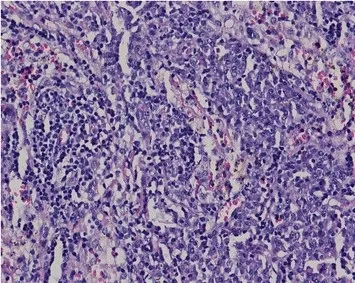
Histopathology of liver biopsy (Hematoxylin-Eosin staining, 100x). The histopathology revealed swelling in part of the hepatocyte, spotty necrosis occasionally and a small quantity of lymphocyte infiltration in portal area, with no evidence of cirrhosis.
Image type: pathology (h&e)